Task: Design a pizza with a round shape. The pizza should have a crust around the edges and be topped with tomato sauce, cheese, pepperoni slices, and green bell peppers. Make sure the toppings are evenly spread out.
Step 455:
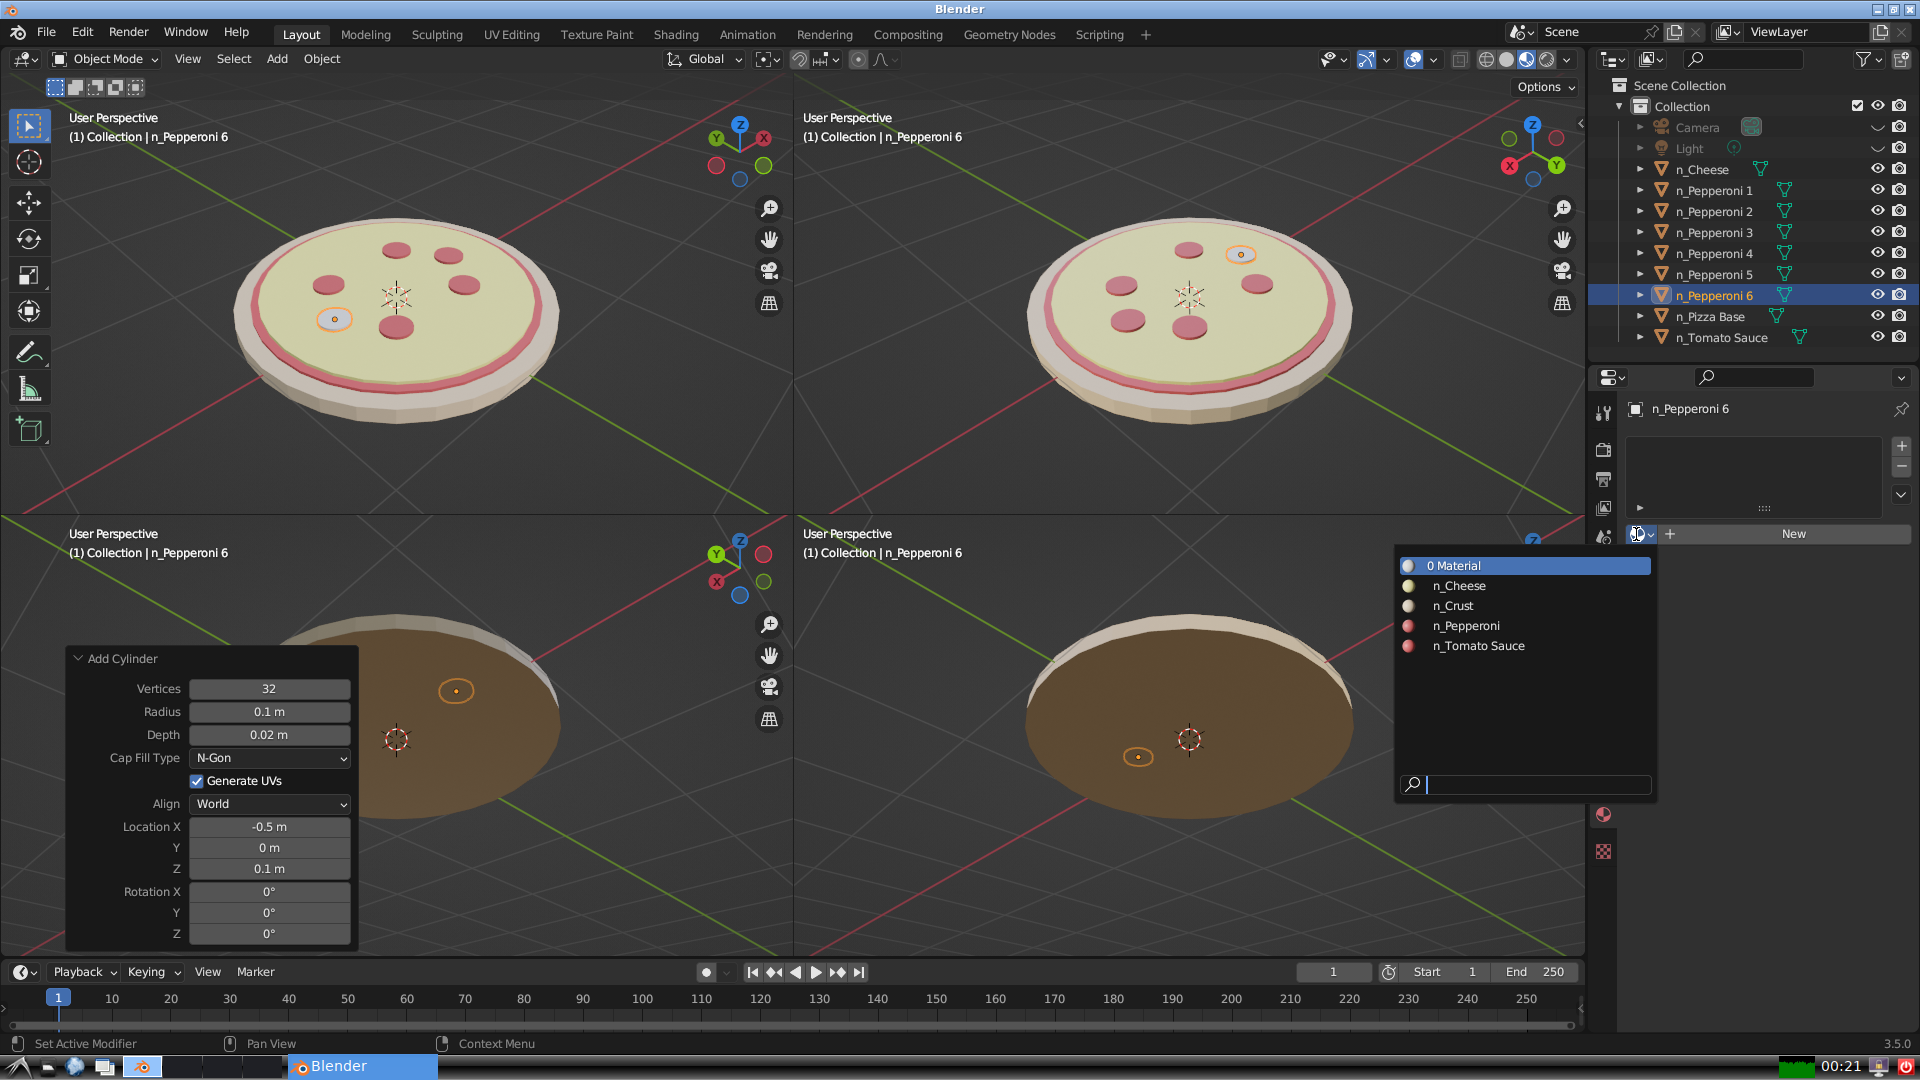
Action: input_text: n_Pepperoni